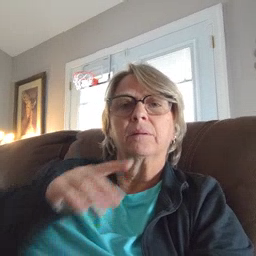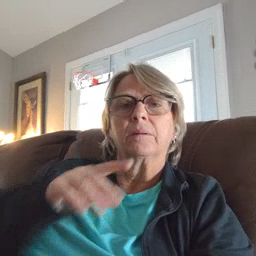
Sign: kitty